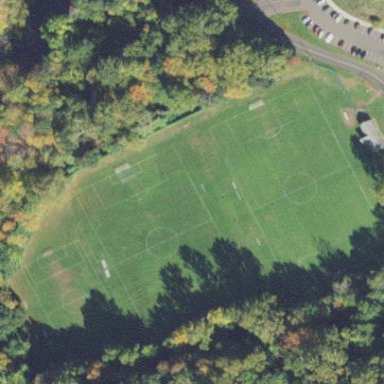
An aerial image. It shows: Soccer pitch for leisure land activities.